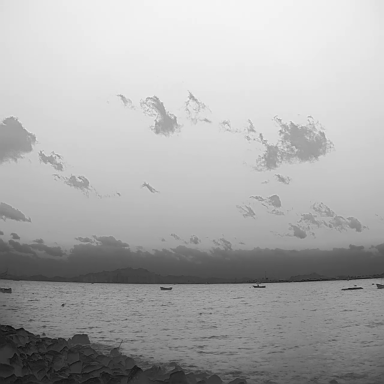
There are five bulk_carriers in the infrared image.